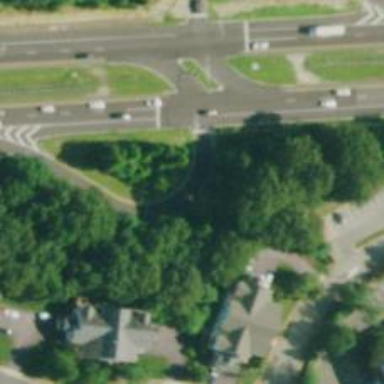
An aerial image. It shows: Trunk_link highway with jughandle junction.